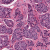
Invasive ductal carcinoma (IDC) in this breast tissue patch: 0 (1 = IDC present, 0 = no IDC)